Interaction volume radius: 5 \u00c5
Interaction volume height: 20 \u00c5
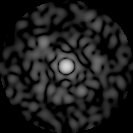
Disorder parameter: 0.8348